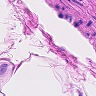
Metastatic tissue present: no